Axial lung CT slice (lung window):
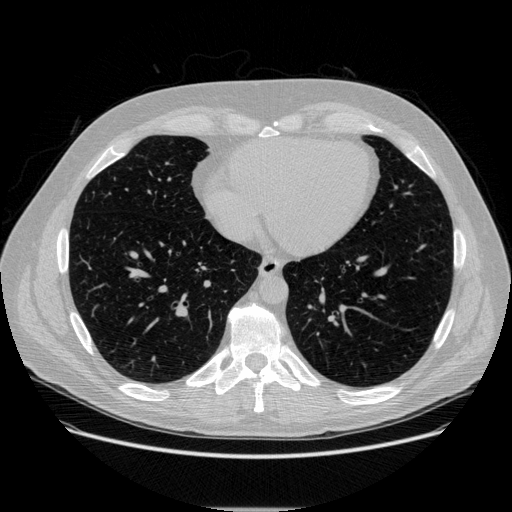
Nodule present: no